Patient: sex M, age 61
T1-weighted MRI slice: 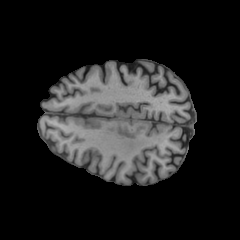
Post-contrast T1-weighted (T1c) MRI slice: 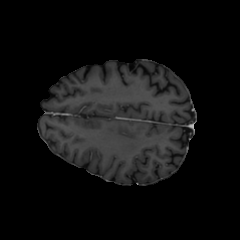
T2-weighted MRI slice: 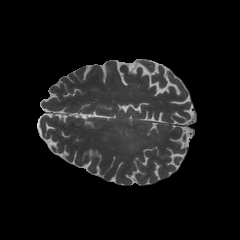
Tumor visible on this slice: no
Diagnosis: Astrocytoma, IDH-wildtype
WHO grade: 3